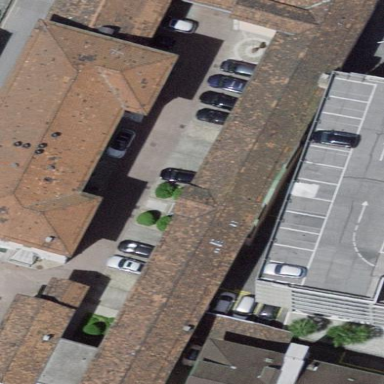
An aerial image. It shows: Commercial building.